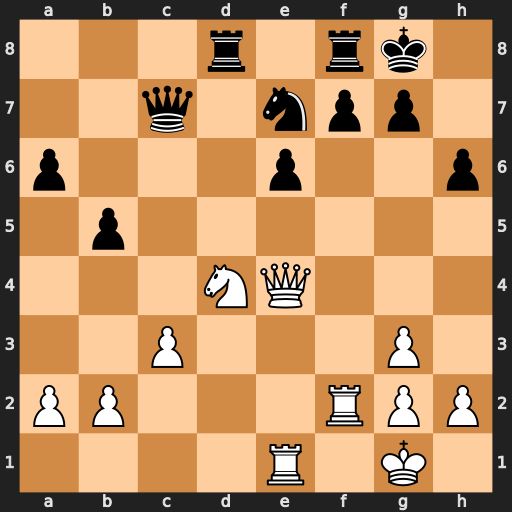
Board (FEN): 3r1rk1/2q1npp1/p3p2p/1p6/3NQ3/2P3P1/PP3RPP/4R1K1
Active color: w
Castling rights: -
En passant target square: -
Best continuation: Nxe6 fxe6 Qxe6+ Kh7 Rxf8 Rxf8 Qxe7